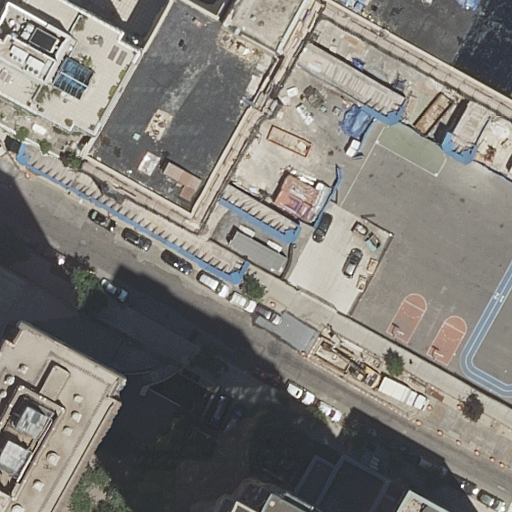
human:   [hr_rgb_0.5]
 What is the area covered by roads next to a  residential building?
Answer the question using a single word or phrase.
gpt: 0m2

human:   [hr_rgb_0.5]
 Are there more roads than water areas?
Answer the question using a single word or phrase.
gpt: yes

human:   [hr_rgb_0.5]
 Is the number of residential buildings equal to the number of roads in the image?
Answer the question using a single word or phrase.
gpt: no

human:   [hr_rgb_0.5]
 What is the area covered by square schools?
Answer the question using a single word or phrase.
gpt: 0m2

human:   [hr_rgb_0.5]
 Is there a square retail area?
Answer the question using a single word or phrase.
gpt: no

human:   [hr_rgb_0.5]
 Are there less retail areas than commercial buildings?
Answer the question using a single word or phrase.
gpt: no

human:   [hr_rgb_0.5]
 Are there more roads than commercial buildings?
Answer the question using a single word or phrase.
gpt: yes

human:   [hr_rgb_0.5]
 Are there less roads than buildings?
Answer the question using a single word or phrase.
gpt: yes

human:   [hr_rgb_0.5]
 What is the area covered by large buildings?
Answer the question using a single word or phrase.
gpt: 1477m2

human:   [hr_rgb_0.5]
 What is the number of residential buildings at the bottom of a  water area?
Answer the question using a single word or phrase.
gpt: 0

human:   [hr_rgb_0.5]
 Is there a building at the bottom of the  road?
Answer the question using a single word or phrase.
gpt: yes

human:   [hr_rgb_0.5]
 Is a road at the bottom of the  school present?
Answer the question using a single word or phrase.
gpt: yes

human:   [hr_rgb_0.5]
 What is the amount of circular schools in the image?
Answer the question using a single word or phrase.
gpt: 0

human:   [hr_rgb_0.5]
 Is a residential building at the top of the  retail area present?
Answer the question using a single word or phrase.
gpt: no

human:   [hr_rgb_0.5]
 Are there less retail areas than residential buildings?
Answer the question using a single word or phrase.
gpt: yes

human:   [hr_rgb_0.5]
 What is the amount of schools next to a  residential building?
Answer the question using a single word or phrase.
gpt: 1

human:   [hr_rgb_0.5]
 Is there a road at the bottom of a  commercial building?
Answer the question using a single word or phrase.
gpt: no

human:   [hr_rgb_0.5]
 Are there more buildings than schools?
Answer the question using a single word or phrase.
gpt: yes

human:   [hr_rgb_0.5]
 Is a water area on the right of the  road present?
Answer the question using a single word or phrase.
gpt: no

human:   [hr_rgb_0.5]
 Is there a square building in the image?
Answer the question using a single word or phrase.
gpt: no

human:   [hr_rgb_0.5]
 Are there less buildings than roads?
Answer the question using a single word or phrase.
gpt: no

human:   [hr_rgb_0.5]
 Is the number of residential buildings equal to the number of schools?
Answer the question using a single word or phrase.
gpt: no

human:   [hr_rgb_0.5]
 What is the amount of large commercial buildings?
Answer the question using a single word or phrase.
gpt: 0

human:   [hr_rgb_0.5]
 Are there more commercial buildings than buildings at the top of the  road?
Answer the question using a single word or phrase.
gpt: no

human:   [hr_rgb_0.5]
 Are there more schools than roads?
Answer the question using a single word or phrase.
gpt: no

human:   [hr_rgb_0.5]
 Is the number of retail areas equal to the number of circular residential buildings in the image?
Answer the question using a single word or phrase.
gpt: no

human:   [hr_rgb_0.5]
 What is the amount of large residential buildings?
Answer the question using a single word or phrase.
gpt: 1

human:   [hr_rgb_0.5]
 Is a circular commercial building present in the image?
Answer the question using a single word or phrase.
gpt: no

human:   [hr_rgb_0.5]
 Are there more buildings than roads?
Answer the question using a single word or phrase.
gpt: yes

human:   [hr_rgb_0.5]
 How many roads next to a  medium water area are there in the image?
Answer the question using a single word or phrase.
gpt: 0

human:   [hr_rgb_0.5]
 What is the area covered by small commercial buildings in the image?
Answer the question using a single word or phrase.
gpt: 0m2

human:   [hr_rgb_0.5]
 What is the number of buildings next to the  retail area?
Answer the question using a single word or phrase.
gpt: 5

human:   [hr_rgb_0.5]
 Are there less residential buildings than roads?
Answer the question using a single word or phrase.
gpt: no

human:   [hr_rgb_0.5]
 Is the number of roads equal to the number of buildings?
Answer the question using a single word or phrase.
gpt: no

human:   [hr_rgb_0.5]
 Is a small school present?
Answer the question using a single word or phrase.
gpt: no

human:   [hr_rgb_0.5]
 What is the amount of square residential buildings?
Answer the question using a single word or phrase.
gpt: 0